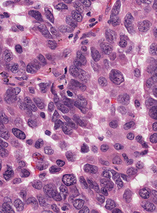
Tumor epithelial tissue: yes
Tumor-associated stroma tissue: no
Normal tissue: no